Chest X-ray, PA view. Patient: 42 years old, sex F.
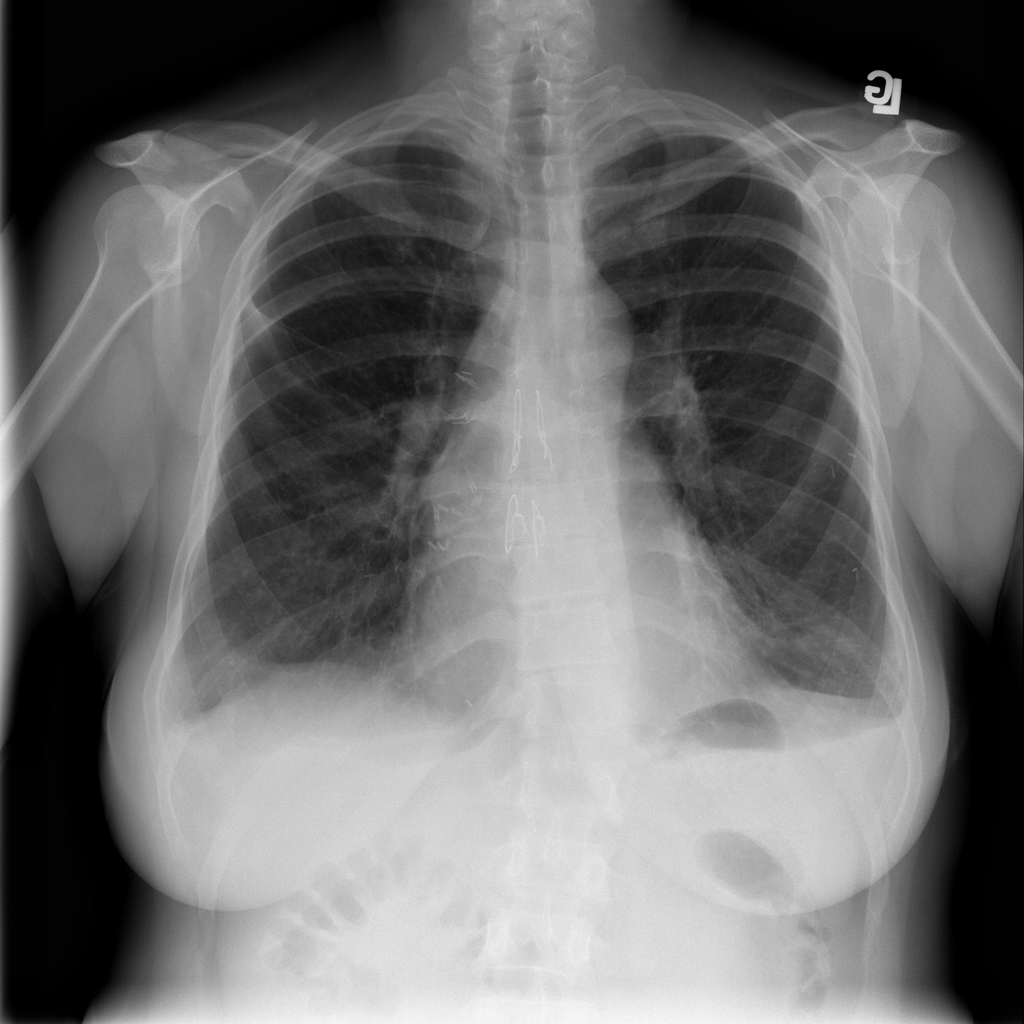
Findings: No Finding